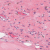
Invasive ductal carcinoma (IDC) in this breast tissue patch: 0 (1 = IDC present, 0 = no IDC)